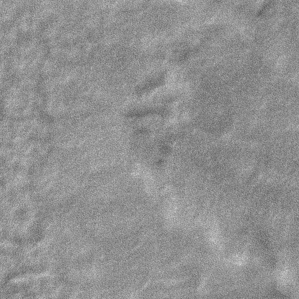
Label: frost